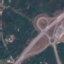
Land use / land cover: Highway